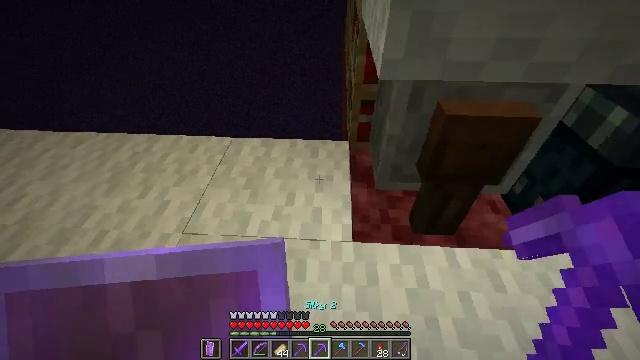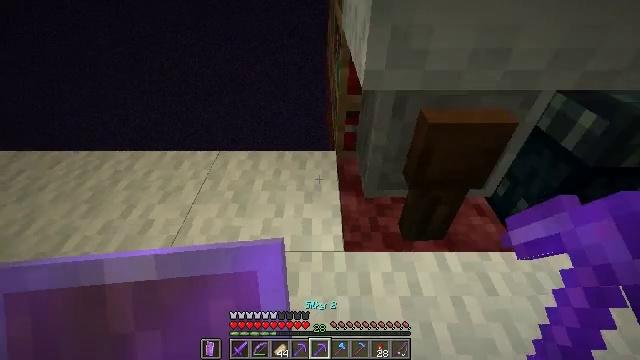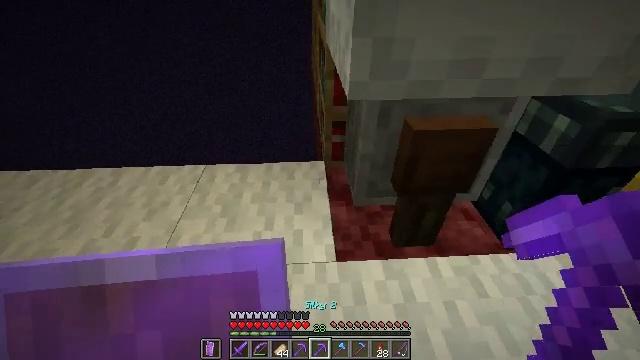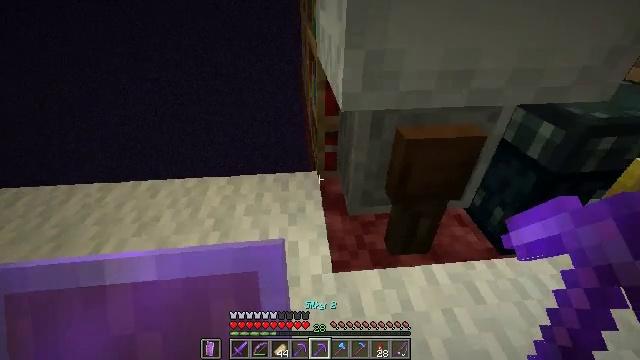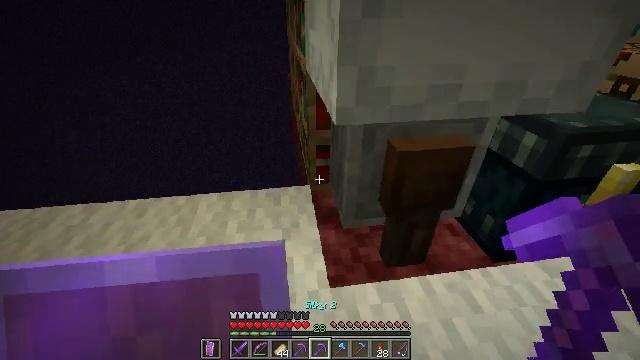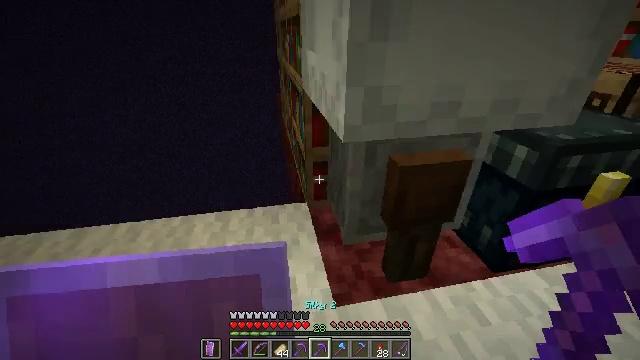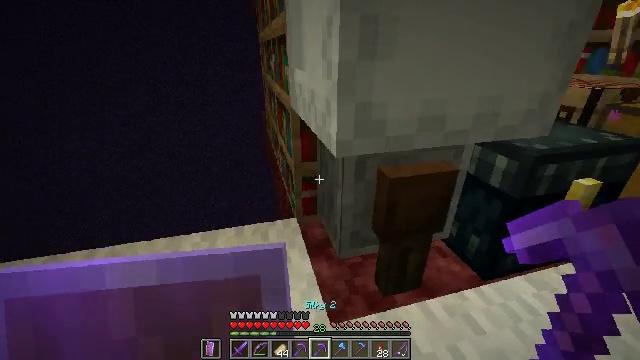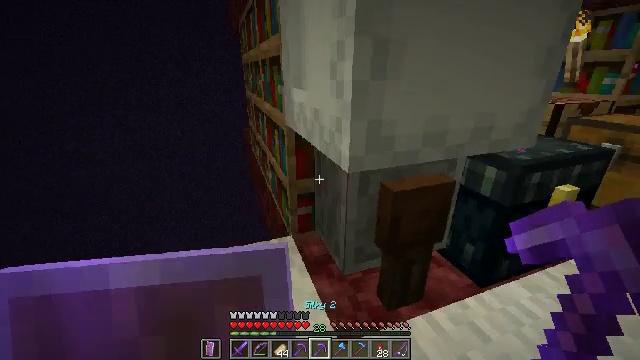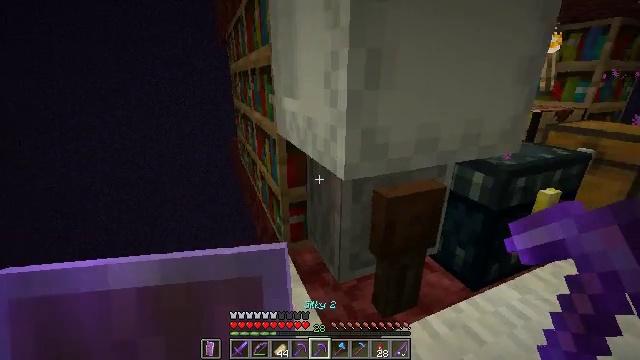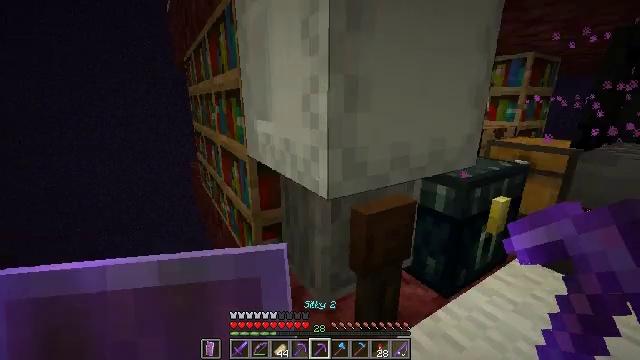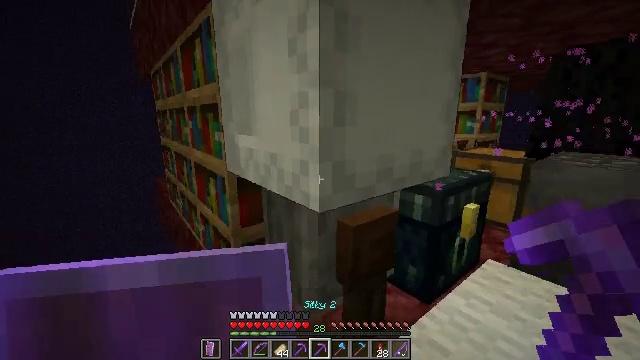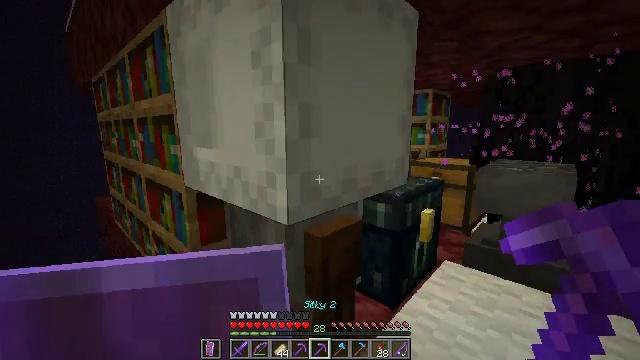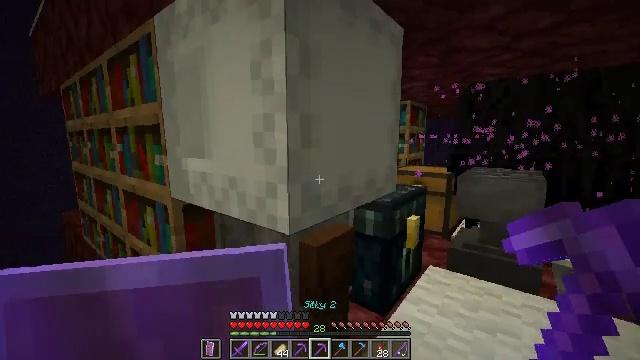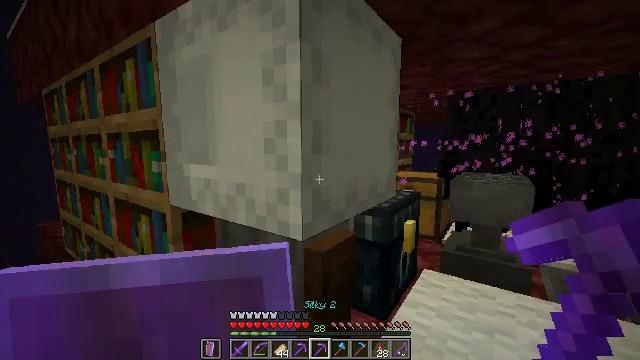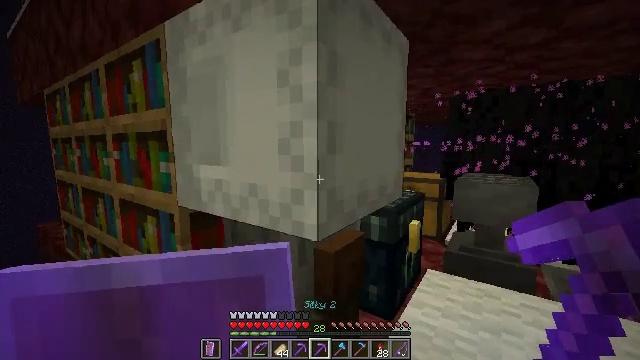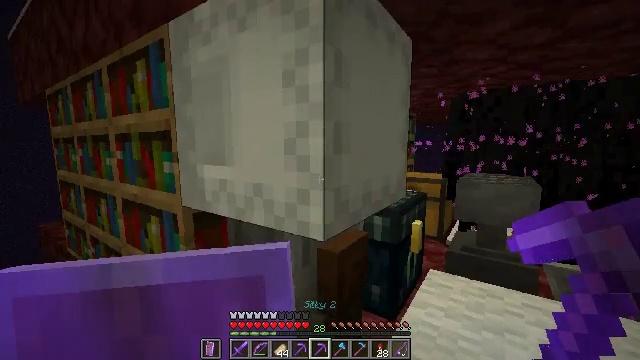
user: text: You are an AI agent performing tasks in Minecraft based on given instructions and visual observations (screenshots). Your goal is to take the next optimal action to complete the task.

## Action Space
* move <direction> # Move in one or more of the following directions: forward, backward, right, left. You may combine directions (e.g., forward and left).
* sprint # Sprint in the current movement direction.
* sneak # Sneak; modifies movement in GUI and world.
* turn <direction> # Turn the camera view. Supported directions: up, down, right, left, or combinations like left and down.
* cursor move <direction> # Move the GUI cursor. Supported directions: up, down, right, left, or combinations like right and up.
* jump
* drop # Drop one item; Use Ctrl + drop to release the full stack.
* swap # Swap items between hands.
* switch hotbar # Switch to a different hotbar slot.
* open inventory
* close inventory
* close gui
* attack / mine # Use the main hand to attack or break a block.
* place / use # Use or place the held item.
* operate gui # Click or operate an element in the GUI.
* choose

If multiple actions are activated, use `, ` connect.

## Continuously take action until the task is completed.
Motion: motion action
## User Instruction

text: Attack the white shulker box to pick it up.
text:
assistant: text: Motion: sneak, turn right and up
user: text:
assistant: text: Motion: sneak, turn right and up
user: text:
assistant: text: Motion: move left, sneak, turn right and up
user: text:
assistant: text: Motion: move left, sneak, turn right and up
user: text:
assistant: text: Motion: move left, sneak, turn right and up
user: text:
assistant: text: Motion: move left, sneak, turn right and up
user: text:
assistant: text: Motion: move left, sneak, turn right and up
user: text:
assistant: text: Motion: move left, sneak, turn right and up
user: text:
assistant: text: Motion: move left, sneak, turn right and up
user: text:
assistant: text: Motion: move left, sneak, turn right and up
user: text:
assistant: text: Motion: move left, sneak, turn right and up
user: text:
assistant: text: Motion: move left, sneak, turn right and up
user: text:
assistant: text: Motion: move left, sneak, turn right and up
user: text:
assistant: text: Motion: move left, sneak
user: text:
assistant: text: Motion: move left, sneak
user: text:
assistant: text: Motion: move left, sneak
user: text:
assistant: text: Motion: move left, sneak, turn right
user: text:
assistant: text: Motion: move left, sneak
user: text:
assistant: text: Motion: move left, sneak, turn right and up
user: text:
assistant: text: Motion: move left, sneak
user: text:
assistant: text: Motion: move left, sneak, turn right and up
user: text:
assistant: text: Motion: move left, sneak, turn right
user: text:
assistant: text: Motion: move left, sneak, turn right
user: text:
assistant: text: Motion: move left, sneak
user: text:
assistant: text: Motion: move left, sneak
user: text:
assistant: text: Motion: move left, sneak, turn right
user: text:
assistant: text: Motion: sneak, turn right
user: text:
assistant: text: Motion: sneak, turn right
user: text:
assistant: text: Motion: sneak, turn right
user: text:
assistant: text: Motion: move forward, sneak